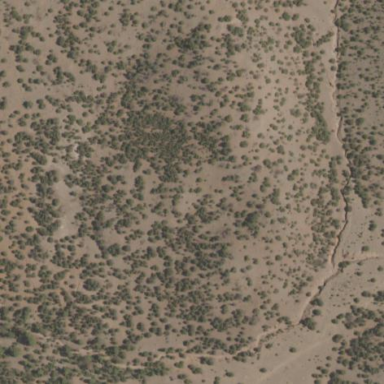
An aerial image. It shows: Area covered in scrub vegetation.